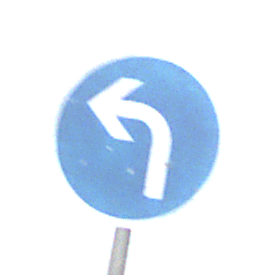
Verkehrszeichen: VorgeschriebeneFahrtrichtungLinks
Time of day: Midday
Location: Outdoor (Nature)
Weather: Overcast
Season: NotSpecified
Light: Natural